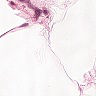
Metastatic tissue present: no